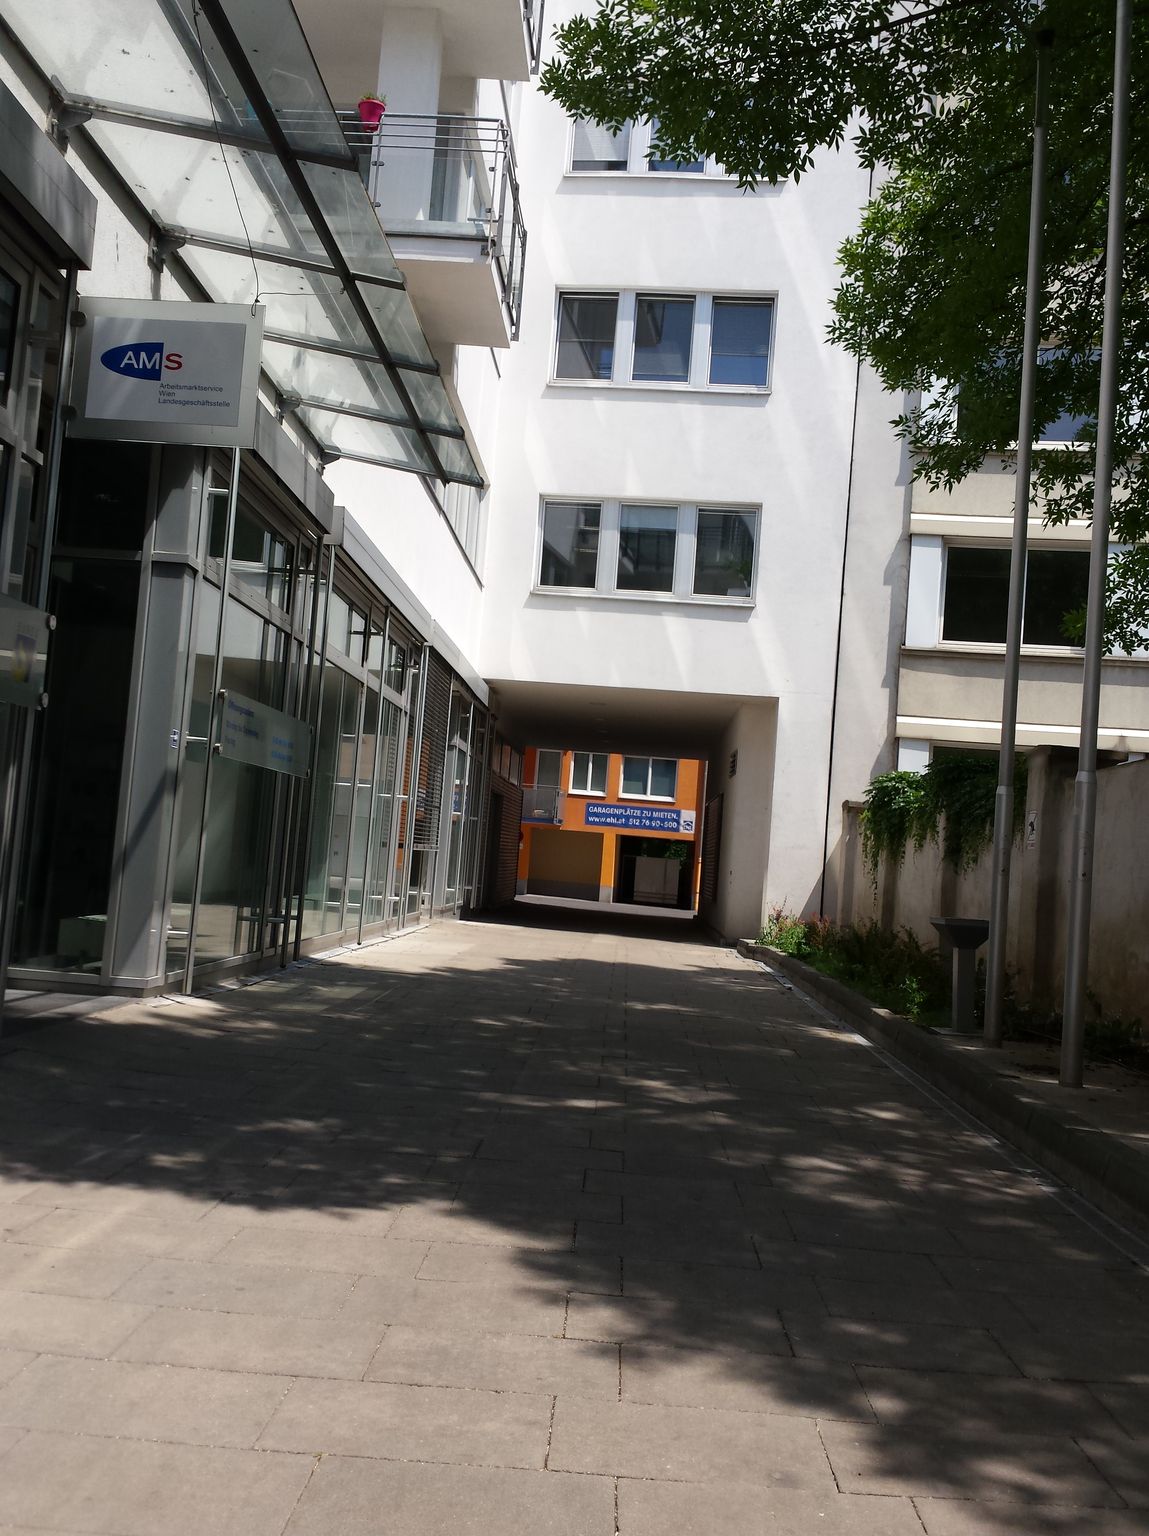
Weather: clear
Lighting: day
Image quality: good
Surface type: walking surface
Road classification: footway, residential, service
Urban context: urban centre
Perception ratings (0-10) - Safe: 7.46, Lively: 7.35, Beautiful: 5.51, Boring: 4.95, Depressing: 5.5, Wealthy: 1.81